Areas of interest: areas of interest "Industrial Park"
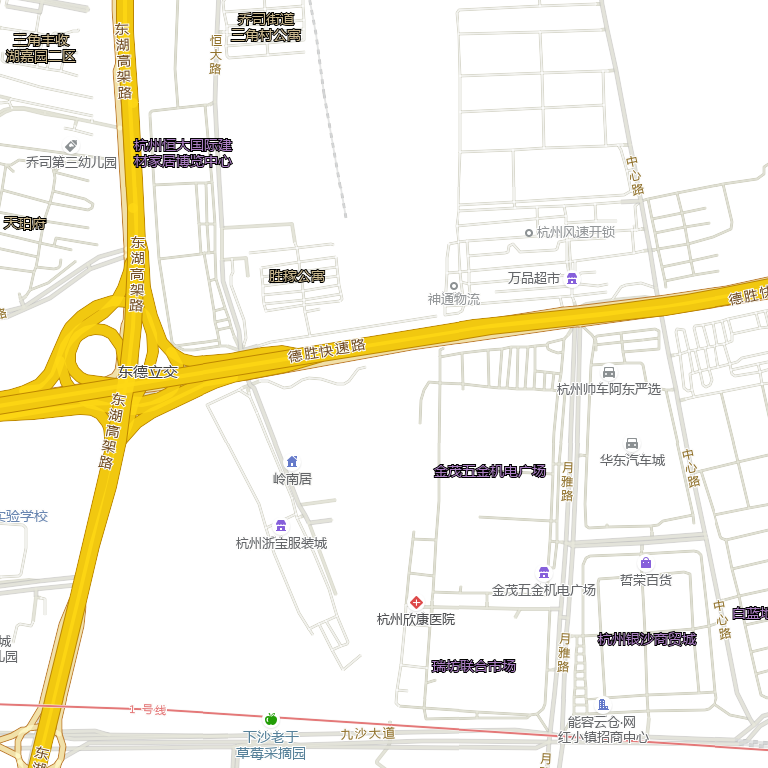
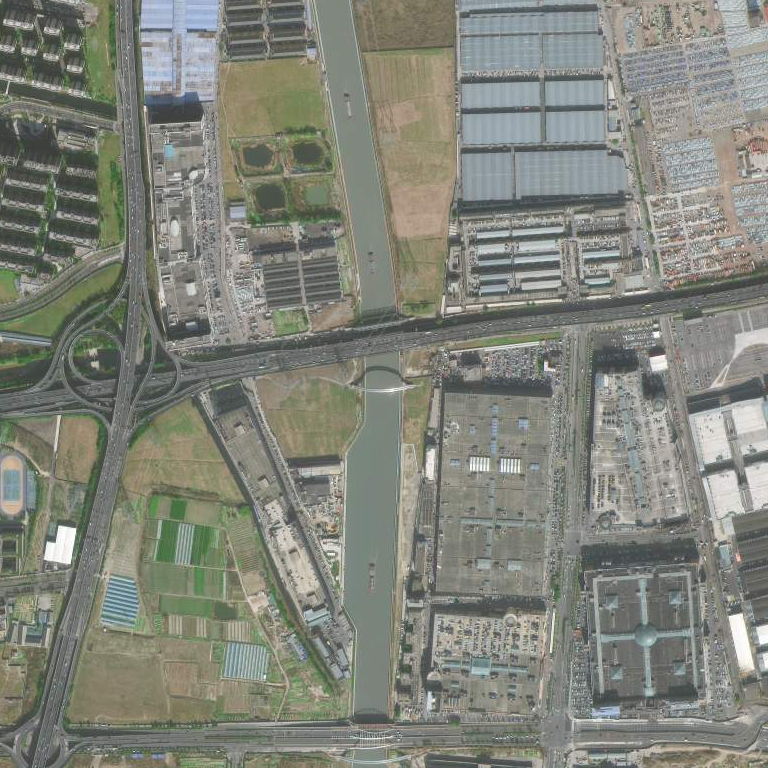